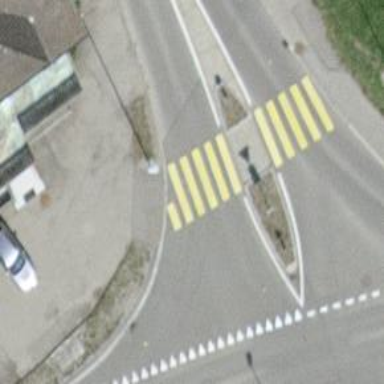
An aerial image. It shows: Zebra crossing with crossing island.